Question:
I am trying to center the flame and the heading to the middle of the white box.
HTML
'''
<div class="contentheading">
<div class="floatmiddle">
<img src="images/flame45x45.png">
<h3>Receive only the email you want.</h3>
</div>
</div>
'''
CSS
'''
.contentheading {
position: relative;
height: 45px;
margin-top: 30px;
width: 636px; //this is the full width of the white box//
}
.floatmiddle {
margin: 0 auto;
height: 45px;
display: block;
}
.contentheading img {
position: absolute;
}
.floatmiddle > h3 {
font-family: "signika";
font-size: 22px;
font-weight: 500;
color: #37434f;
height: 45px;
line-height: 45px;
margin: 0 0 0 60px;
text-align: center;
vertical-align: top;
position: absolute;
}
'''
I need the .float middle to inherit the width of the two enclosing elements - the image (45 x 45px) and the text (which will be different length for each chapter i have) so i need one class/formula so i can just go through and pop in the headings and no matter the headings length the heading and the fireball will be centered within the white div.
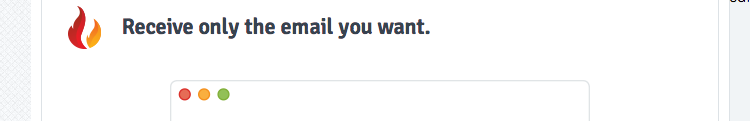
Answer: You can use 'display: inline-block;' to center this 'div'.
<URL>
HTML
'''
<div class="contentheading">
<div class="floatmiddle">
<img src="http://www.neatimage.com/im/lin_logo.gif" alt="">
<h3>Receive only the email you want.</h3>
</div>
</div>
'''
CSS
'''
.contentheading {
height: 45px;
margin-top: 30px;
width: 636px;
text-align: center;
}
.floatmiddle {
height: 45px;
display: inline-block;
}
.contentheading img {
float: left;
margin: 20px 10px 0px 0px;
}
.floatmiddle > h3 {
font-family: "signika";
font-size: 22px;
font-weight: 500;
color: #37434f;
height: 45px;
line-height: 45px;
padding: 0px 0px 0px 60px;
}
'''